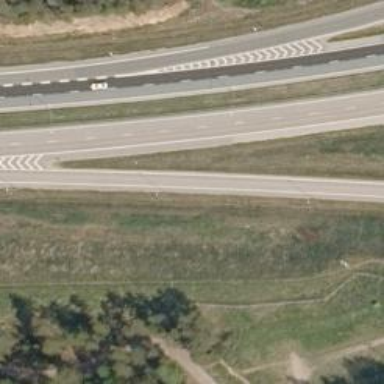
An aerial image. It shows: Asphalt motorway link.